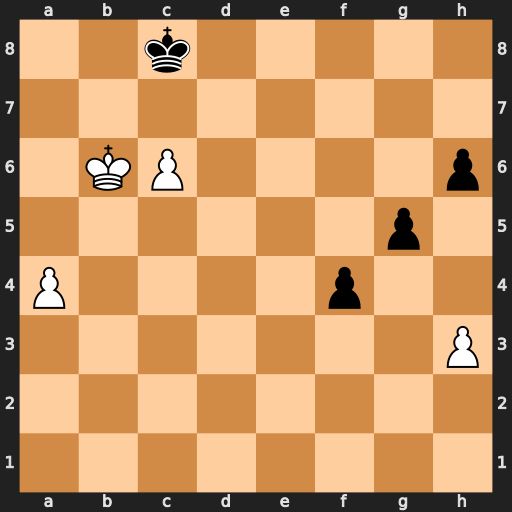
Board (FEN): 2k5/8/1KP4p/6p1/P4p2/7P/8/8
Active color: w
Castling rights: -
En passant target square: -
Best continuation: a5 f3 a6 f2 a7